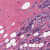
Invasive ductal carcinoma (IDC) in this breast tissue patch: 1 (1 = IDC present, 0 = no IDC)